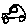
Label: car